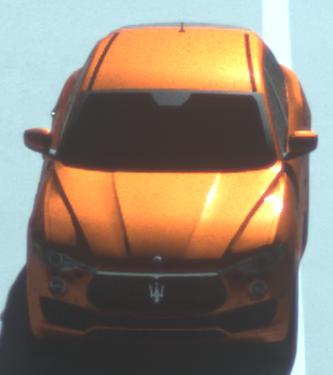
Make: Maserati
Model: Levante GT Hybrid
Detailed model: Levante
Model produced from: 2021/07
Model produced until: 2022/10
Doors: 4
Color: orange
Road condition: dry road
Daytime: morning or afternoon
Contrast: high contrast